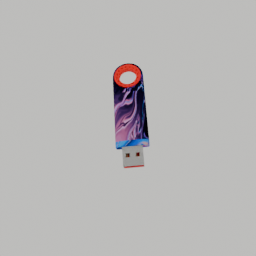
Label: electronics